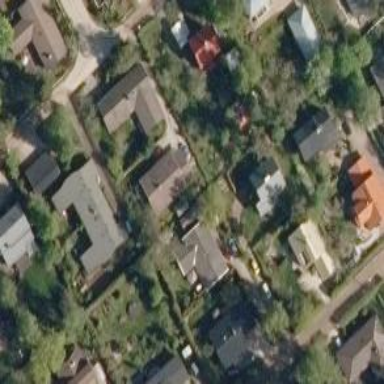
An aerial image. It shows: Living street.